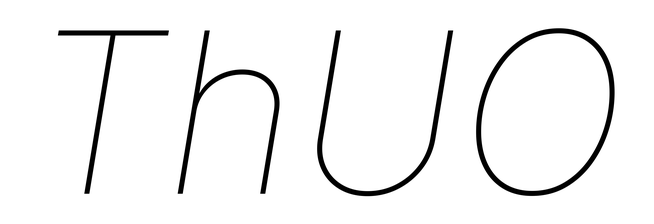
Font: Inter-Italic_Thin_Italic